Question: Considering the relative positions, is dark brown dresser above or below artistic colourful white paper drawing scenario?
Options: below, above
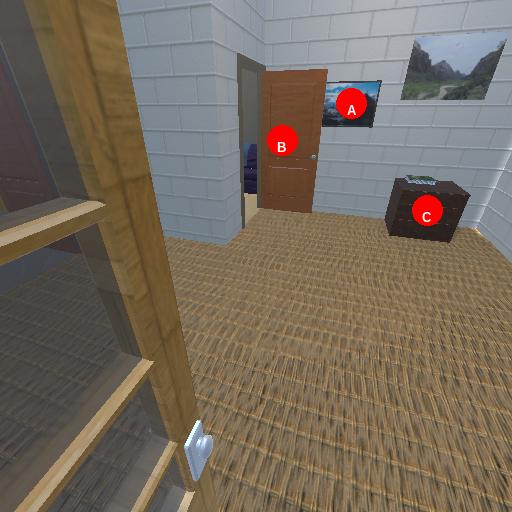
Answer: below